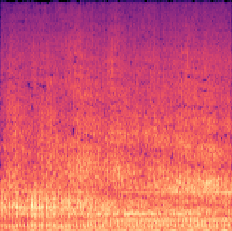
Sound class: Helicopter